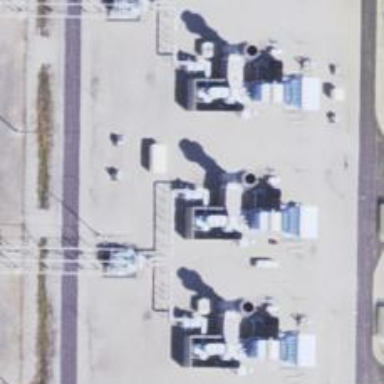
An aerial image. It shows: Gas turbine generator powered by gas.